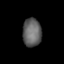
Tissue: lung
Cell type: Epithelial cells
Senescence score: 0.1864
Nuclear area (px): 518
Mean DAPI intensity: 97.844